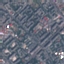
Land use / land cover class: Residential